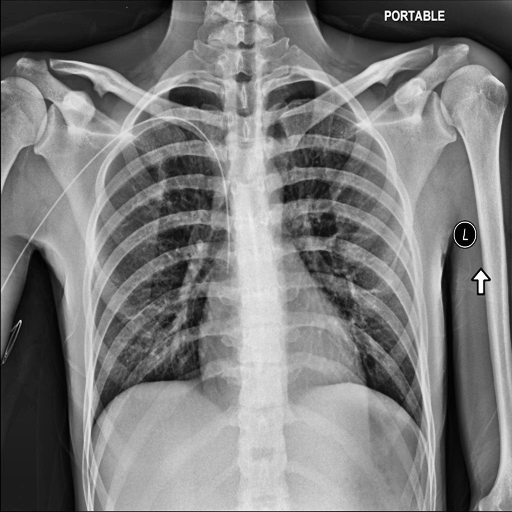
Finding: NORMAL